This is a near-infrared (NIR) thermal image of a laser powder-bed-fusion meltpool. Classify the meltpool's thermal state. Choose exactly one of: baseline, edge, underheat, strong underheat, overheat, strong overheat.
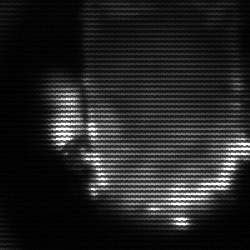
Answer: baseline